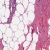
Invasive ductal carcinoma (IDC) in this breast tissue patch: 0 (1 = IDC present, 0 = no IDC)